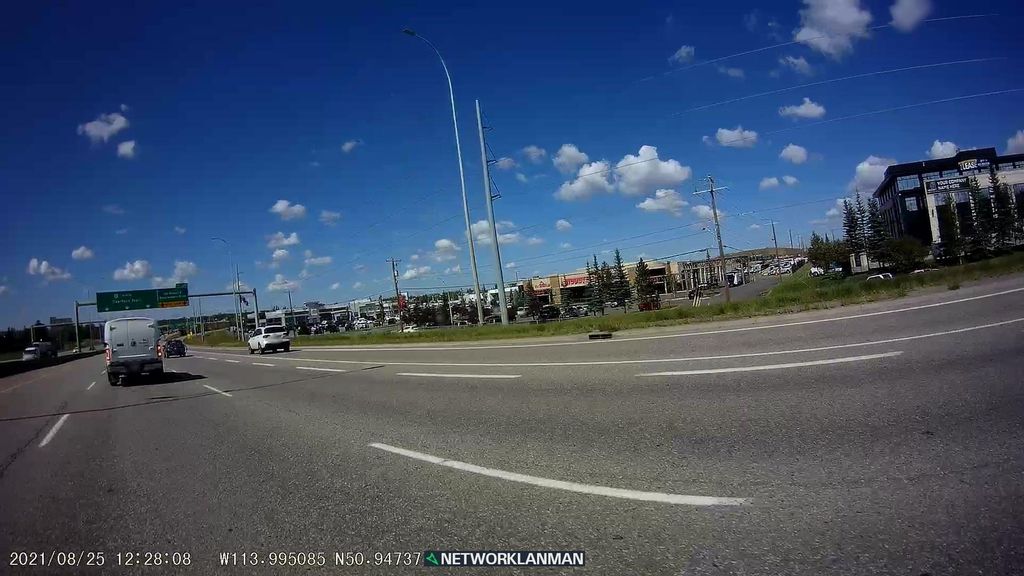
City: calgary